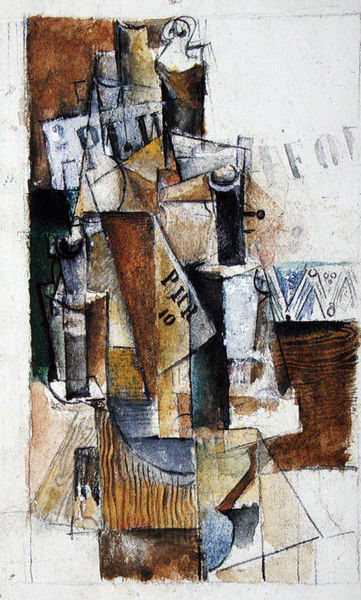
Titel: Komposition
Künstler: Lew Judin
Standort: Moskau
Institution: Tretjakow-Galerie
Schlagwörter: blau, weiß, dreieck, gelb, komposition, kubismus, ocker, braun, grau, holz, schwarz, zeichnung, haus, rot, expressionismus, muster, zylinder, flasche, wand, fransen, stilleben, stillleben, schrift, papier, abstrakt, flächen, linien, zahlen, ziffern, striche, collage, eckig, rechteck, linie, text, zeitung, buchstabe, buchstaben, bleistift, entwurf, kollage, senkrecht, ecken, geometrisch, zickzack, maserung, zahl, picasso, konstruktion, fröhlich, geometrie, quadrat, russisch, marc, pablo picasso, faserung, georges bracque, mrc